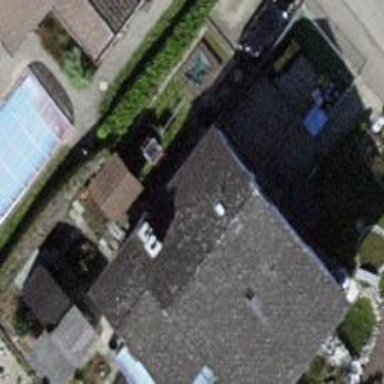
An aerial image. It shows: Detached building with saltbox roof shape.